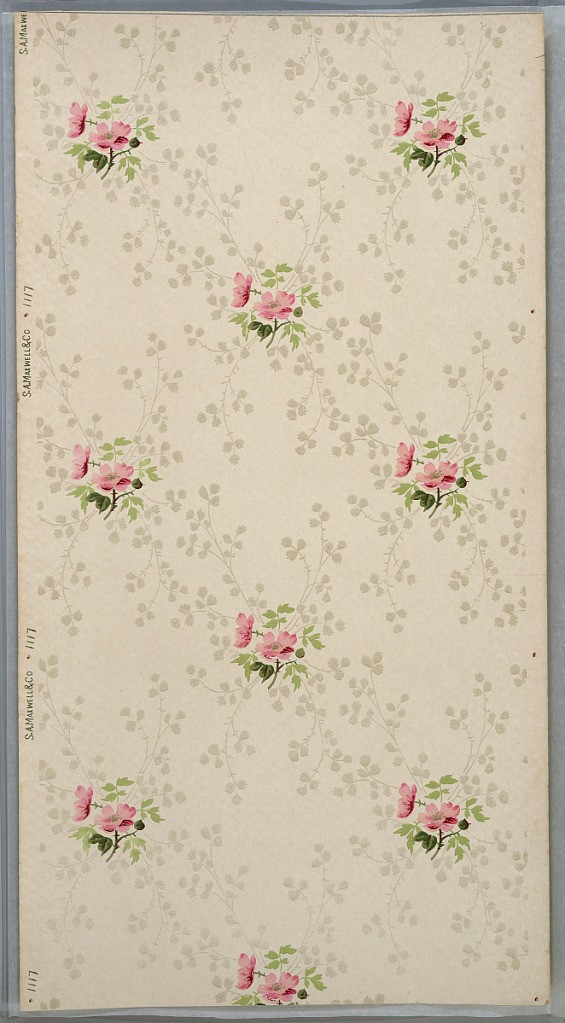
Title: Ceiling paper
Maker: Maxwell & Co., S.A., Chicago, Illinois, USA
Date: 1905–1915
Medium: Machine-printed paper, liquid mica
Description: All-over repeating two-flower and white mica flower bouquets. Cream ground. Printed in greens, pinks, brown, and white mica.